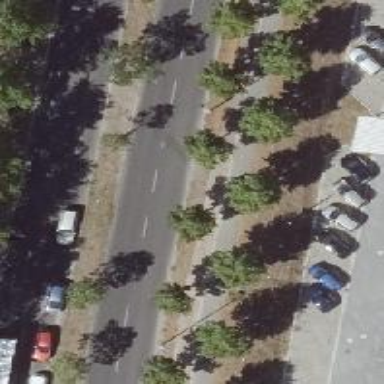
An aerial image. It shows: Avenue of deciduous broadleaved trees.